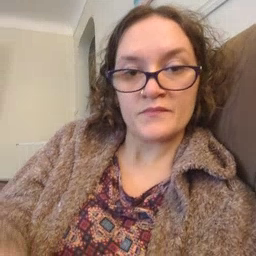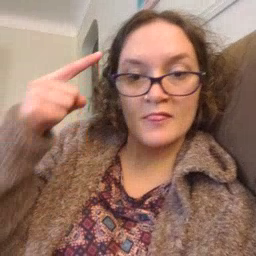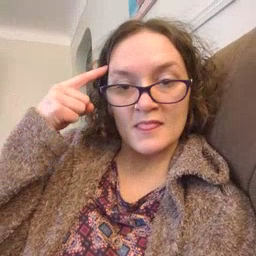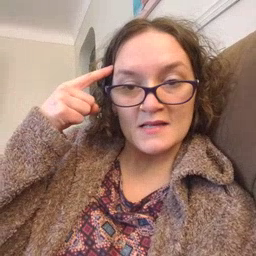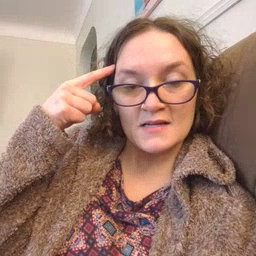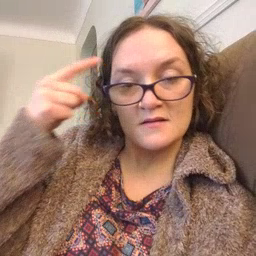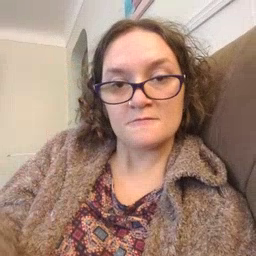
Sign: think